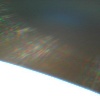
Label: sunburn